Question: I have two columns in Excel, something like this:

I want to count the number of times a value is present in column B, ONLY when column A's value is "Stop". So for this example, the formula would return 2.
I tried
'=COUNTIFS('[sheet]'!B3:B450,"Stop",'[sheet]'!K3:K450,"*")'
but this returns 0.
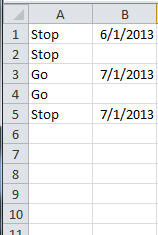
Answer: this should do
'=COUNTIFS(A:A,"=Stop",B:B,"<>")'
Note the use of '"<>"' means the cell is not empty